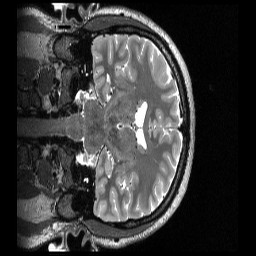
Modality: T2w
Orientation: coronal
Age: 26
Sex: male
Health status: healthy
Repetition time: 3.2 s
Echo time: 0.563 s